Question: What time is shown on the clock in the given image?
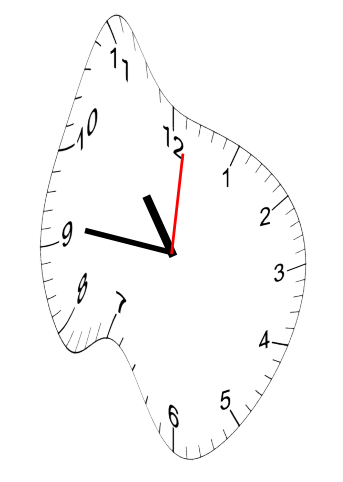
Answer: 10:46:01